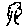
Label: tree